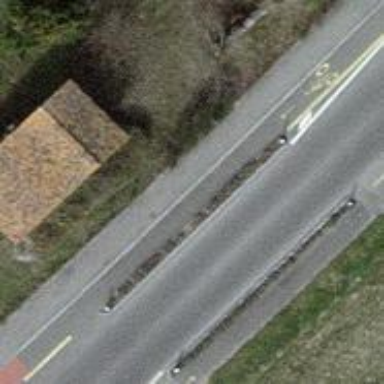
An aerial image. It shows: Traffic calming feature called choker.